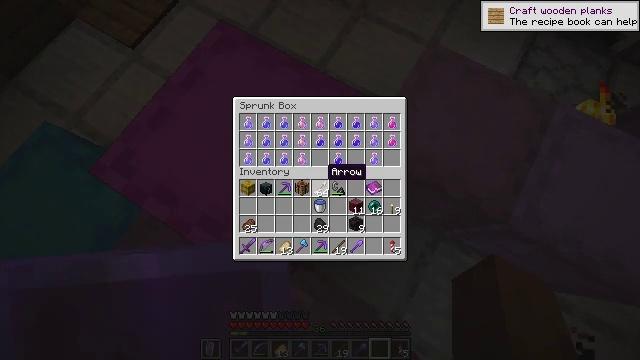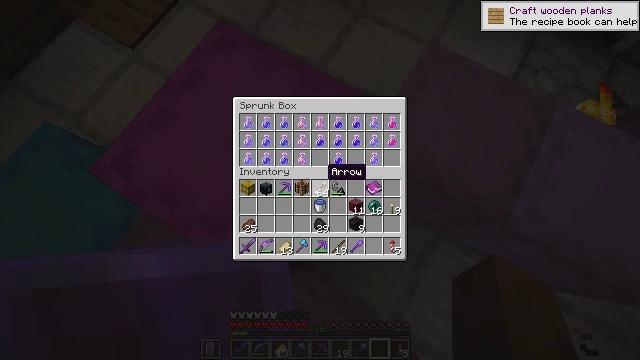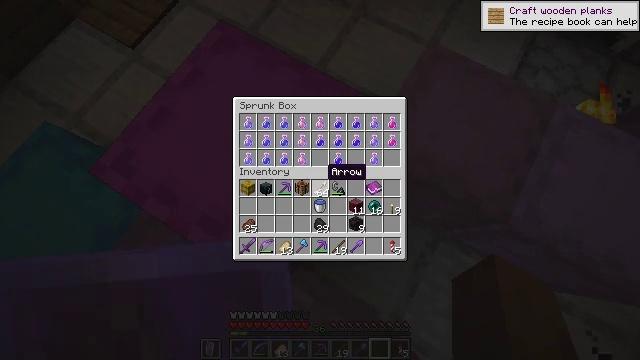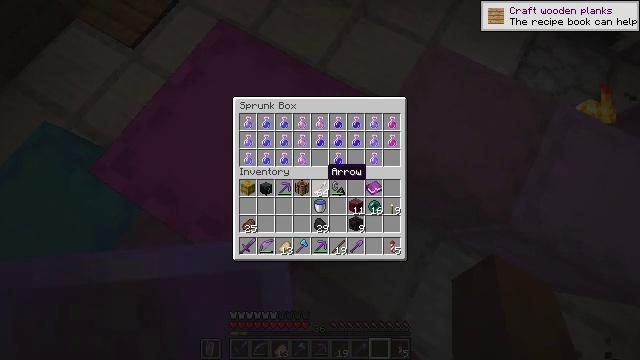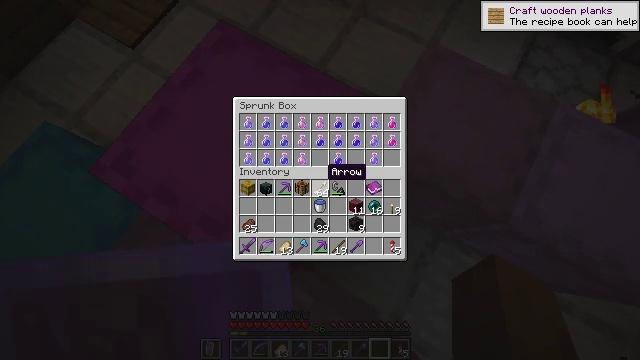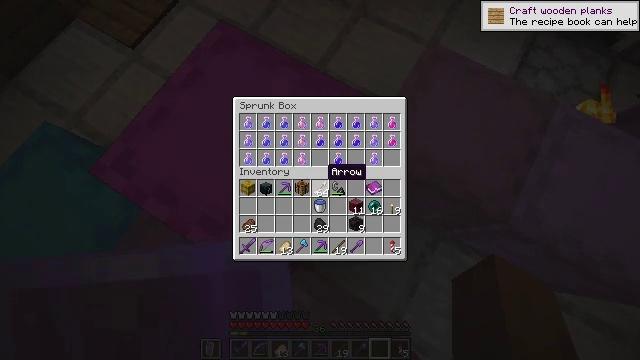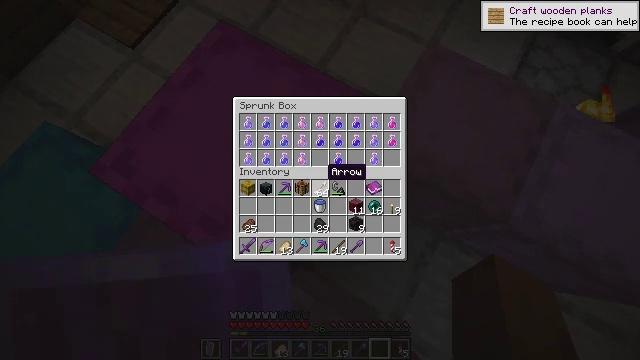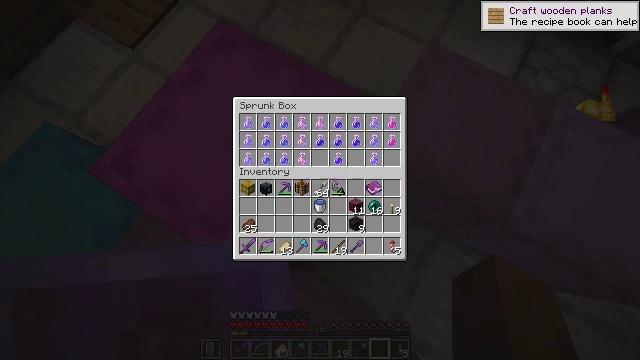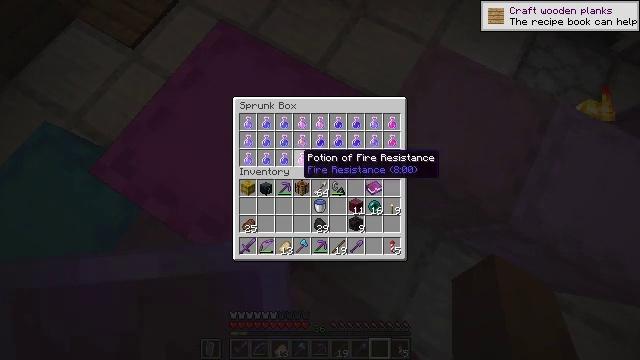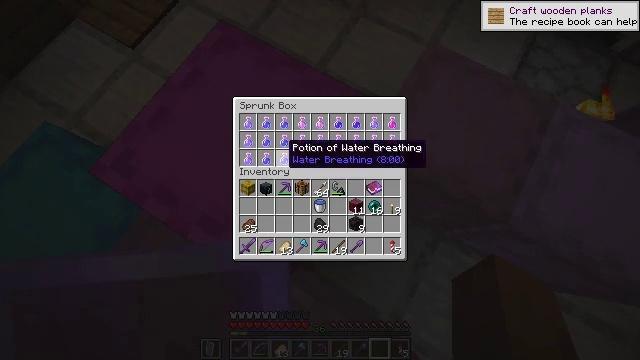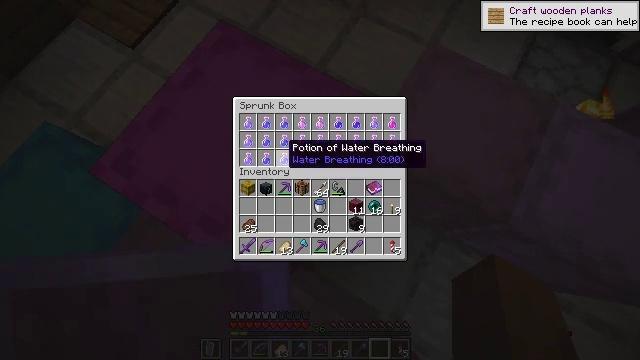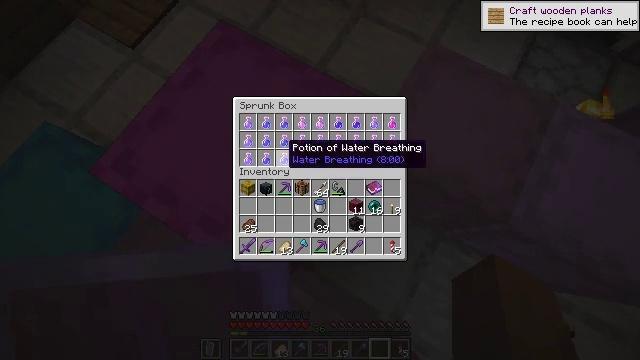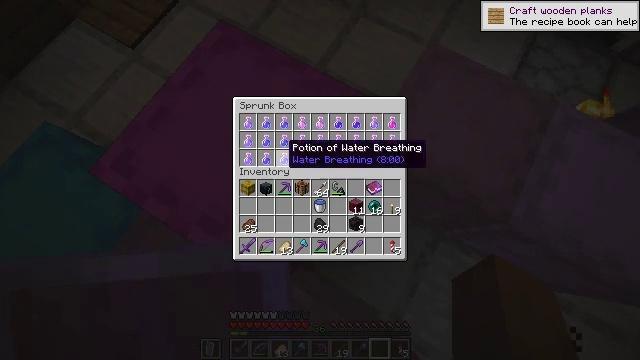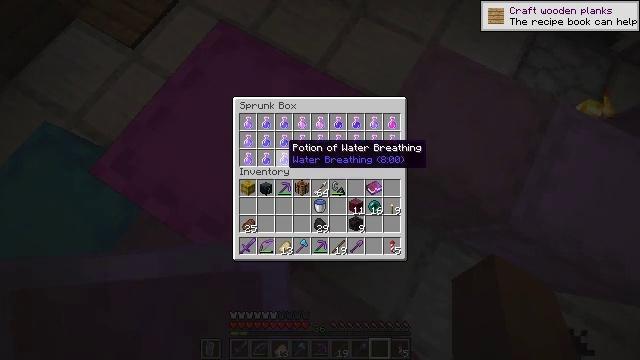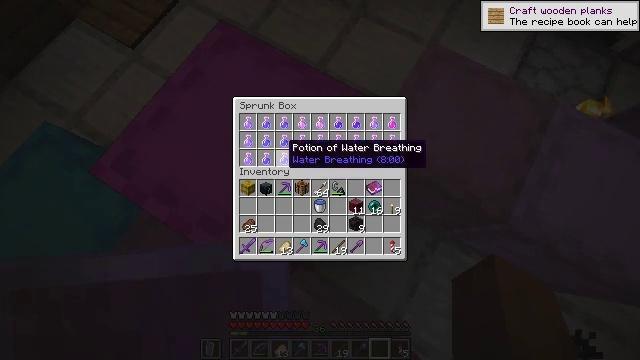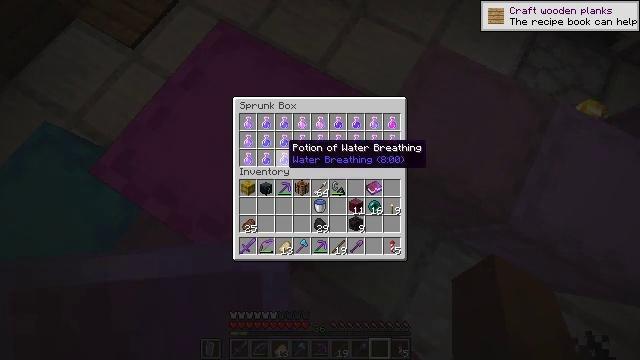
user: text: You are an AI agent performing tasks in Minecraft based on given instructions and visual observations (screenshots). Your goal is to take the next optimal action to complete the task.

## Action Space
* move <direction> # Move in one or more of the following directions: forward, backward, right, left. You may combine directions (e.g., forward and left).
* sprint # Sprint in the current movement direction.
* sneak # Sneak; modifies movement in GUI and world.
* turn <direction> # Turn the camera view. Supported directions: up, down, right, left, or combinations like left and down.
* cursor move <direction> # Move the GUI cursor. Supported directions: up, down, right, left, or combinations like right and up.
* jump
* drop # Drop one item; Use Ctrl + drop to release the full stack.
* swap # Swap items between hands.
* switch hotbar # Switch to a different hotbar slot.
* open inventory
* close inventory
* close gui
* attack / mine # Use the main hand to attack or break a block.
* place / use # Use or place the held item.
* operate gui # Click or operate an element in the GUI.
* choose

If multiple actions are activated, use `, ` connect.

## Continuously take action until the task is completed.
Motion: motion action
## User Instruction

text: Reuse the magenta shulker box by mining it.
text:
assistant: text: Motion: no_op
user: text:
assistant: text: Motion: no_op
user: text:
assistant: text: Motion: no_op
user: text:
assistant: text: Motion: no_op
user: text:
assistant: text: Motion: no_op
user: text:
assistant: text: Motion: no_op
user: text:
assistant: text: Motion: no_op
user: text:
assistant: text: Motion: turn left and up
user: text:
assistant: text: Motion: turn left and up
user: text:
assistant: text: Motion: no_op
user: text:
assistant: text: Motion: no_op
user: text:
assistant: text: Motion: no_op
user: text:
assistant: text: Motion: no_op
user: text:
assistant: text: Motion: no_op
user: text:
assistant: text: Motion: no_op
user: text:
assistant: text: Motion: turn left and up
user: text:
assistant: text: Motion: turn up
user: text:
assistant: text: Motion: turn up
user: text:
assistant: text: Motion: turn up
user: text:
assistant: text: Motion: turn right
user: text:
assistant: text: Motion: no_op
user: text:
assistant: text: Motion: no_op
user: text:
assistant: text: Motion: turn right
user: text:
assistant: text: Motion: turn right
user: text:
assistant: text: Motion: turn right
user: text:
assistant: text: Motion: turn right
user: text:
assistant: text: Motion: no_op
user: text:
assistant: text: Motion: no_op
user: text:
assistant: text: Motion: no_op
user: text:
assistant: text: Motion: no_op